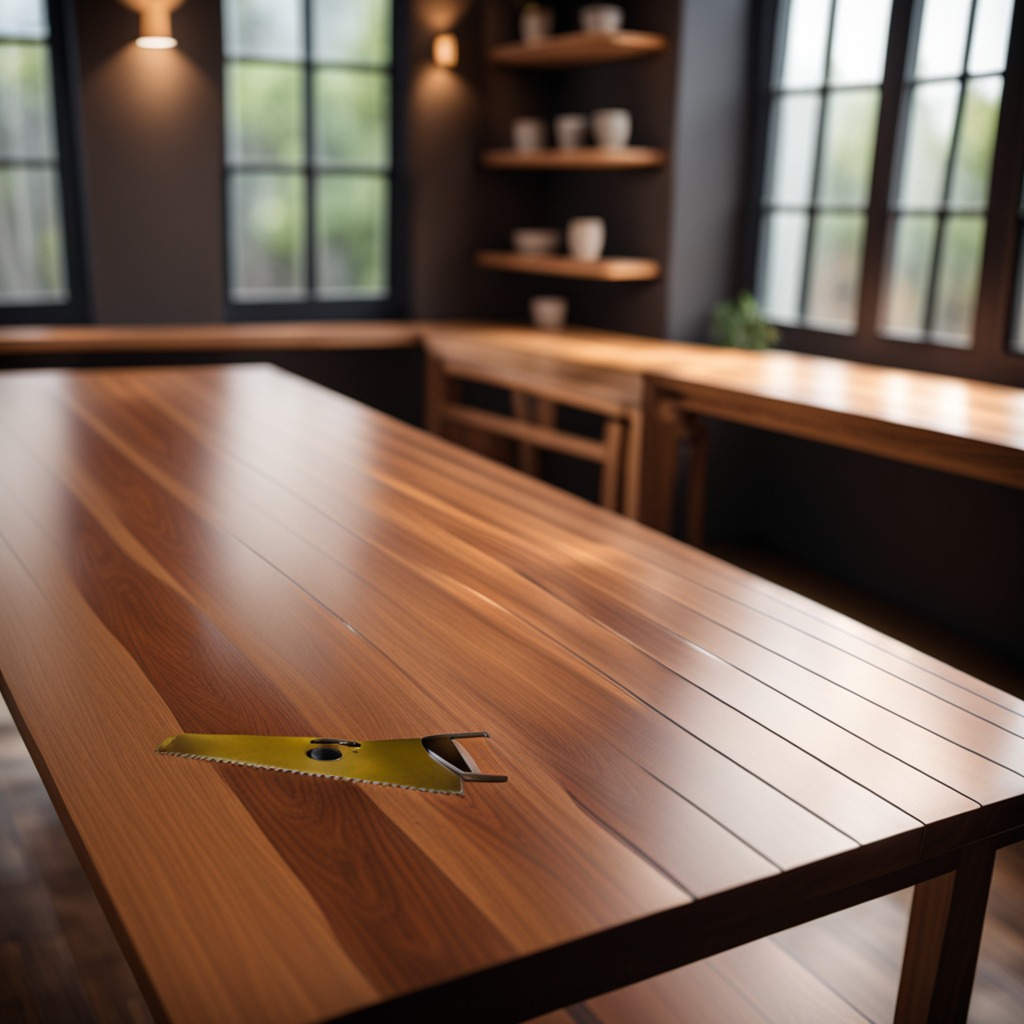
A handheld metal saw is lying on a wooden table in a carpentry studio.